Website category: book
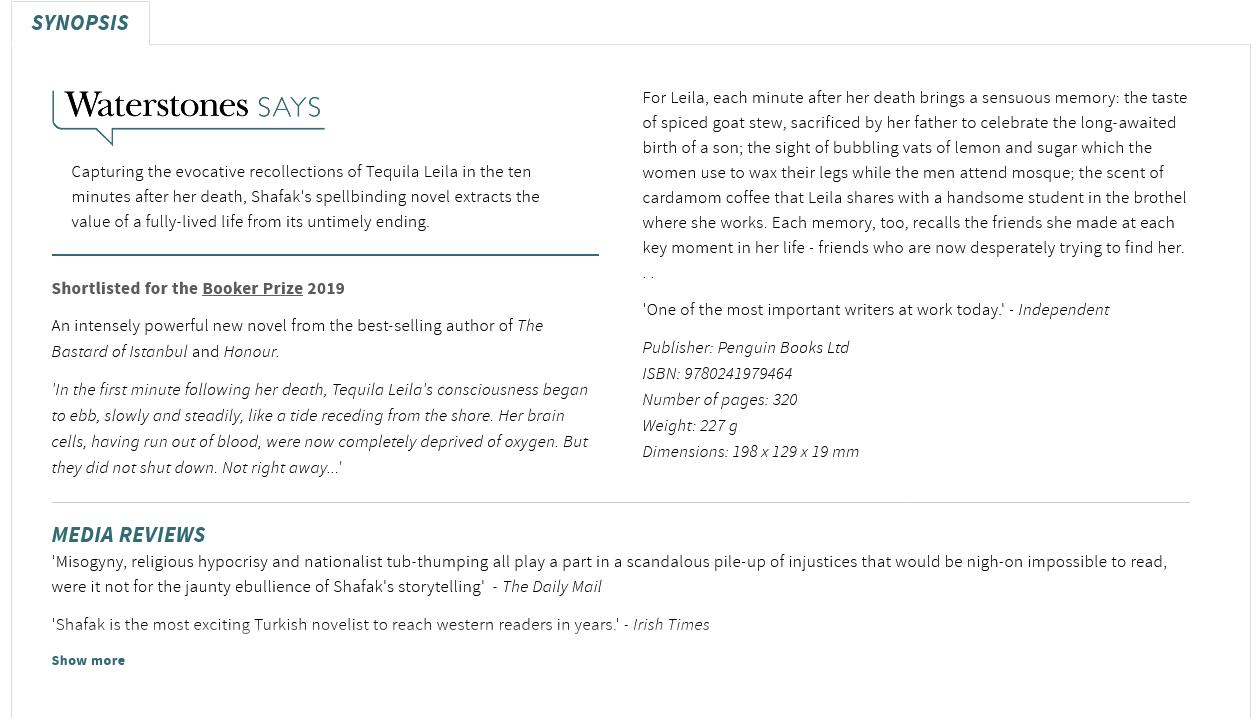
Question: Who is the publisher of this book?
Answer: Penguin Books Ltd

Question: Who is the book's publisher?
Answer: Penguin Books Ltd

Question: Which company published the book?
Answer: Penguin Books Ltd

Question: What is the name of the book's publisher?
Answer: Penguin Books Ltd

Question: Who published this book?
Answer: Penguin Books Ltd

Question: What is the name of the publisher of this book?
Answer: Penguin Books Ltd

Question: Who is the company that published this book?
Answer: Penguin Books Ltd

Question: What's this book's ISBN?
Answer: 9780241979464

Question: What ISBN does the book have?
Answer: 9780241979464

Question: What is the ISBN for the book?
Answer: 9780241979464

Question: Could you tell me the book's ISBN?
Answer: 9780241979464

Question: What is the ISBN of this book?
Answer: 9780241979464

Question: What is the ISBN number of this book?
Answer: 9780241979464

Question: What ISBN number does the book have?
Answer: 9780241979464

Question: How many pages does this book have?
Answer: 320

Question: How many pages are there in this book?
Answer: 320

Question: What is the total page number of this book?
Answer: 320

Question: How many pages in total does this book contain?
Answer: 320

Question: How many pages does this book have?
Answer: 320

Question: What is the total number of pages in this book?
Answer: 320

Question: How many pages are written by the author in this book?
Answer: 320

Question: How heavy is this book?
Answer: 227 g

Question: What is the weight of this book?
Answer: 227 g

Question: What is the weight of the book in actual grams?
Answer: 227 g

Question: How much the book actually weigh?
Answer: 227 g

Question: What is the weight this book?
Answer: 227 g

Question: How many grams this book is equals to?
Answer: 227 g

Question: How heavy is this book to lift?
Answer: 227 g

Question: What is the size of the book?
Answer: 198 x 129 x 19 mm

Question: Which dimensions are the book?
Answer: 198 x 129 x 19 mm

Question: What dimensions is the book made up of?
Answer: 198 x 129 x 19 mm

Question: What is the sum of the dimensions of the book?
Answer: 198 x 129 x 19 mm

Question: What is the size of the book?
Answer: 198 x 129 x 19 mm

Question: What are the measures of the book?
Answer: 198 x 129 x 19 mm

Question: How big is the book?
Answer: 198 x 129 x 19 mm